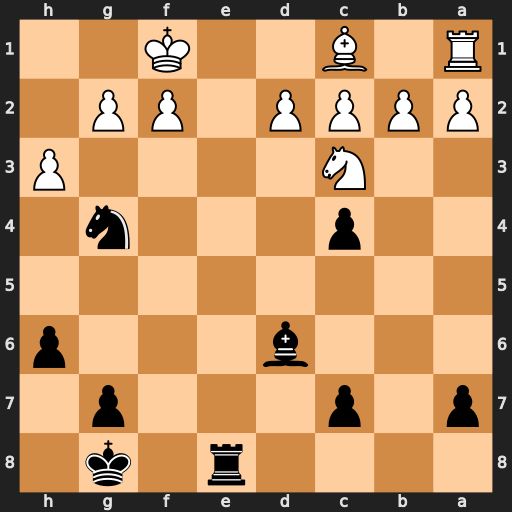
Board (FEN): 4r1k1/p1p3p1/3b3p/8/2p3n1/2N4P/PPPP1PP1/R1B2K2
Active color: b
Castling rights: -
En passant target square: -
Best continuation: Nh2+ Kg1 Re1#